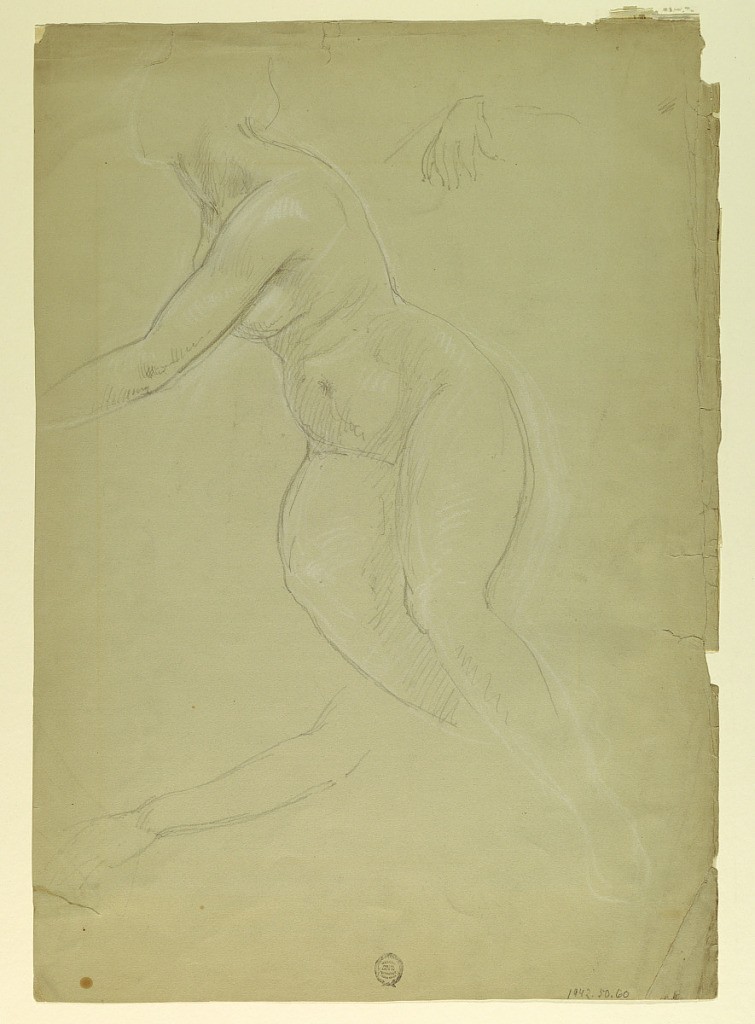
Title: Female Nude, Study of Peace for "Justice and Peace"
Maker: Daniel Huntington, American, 1816–1906
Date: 1886
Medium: Graphite and white chalk on buff wove paper
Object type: Drawing
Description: A seated nude woman leaning and turned to the left with outstretched arm. Head not shown. Arm repeated, lower left; a hand, upper right. Verso: Two heads of a woman in left profile, with notes.